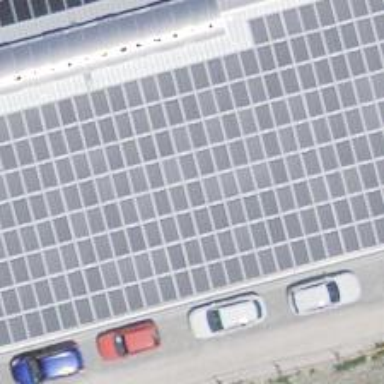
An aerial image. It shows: Solar power generator with photovoltaic panels.